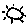
Label: sun